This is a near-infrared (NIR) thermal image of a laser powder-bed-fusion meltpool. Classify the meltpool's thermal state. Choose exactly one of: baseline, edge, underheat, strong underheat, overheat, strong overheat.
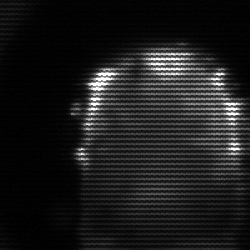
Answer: baseline